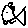
Label: fish